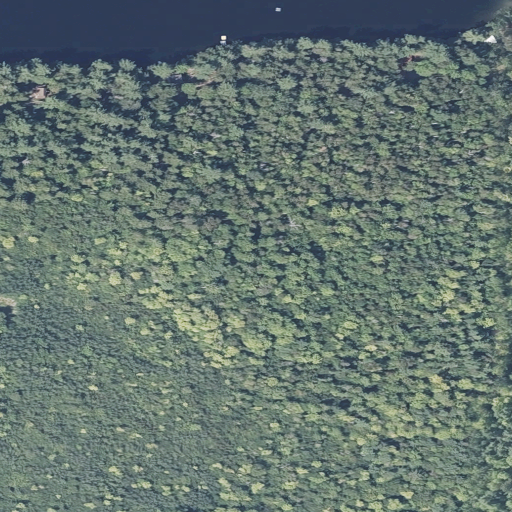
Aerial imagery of mountain in Maine named Garland Hill containing mixed forest, evergreen forest, open water, open development, and deciduous forest